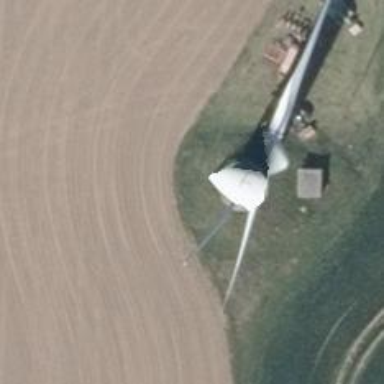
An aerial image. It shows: Wind generator using wind turbines of horizontal axis.